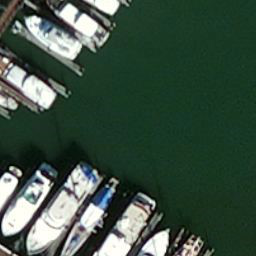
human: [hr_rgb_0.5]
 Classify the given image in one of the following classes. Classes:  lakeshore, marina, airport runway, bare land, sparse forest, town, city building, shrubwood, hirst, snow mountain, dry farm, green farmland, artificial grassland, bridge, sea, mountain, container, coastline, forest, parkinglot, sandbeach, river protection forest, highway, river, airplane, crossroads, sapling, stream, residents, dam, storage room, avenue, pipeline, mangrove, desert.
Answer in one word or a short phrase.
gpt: marina